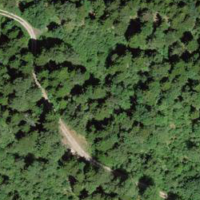
EUNIS habitat code: 41
Species observed at this site:
Neottia nidus-avis